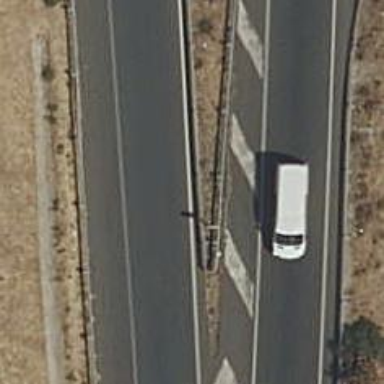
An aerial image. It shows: Motorway link.